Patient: sex F, age 36
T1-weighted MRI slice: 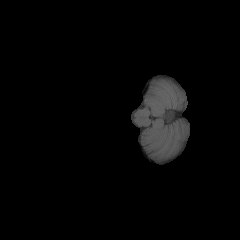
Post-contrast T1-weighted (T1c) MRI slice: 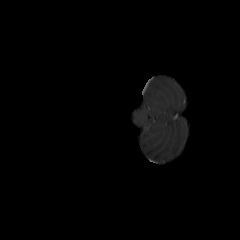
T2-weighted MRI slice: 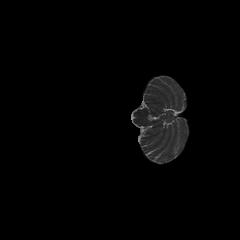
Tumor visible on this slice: no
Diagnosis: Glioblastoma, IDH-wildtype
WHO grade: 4